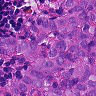
Metastatic tissue present: yes